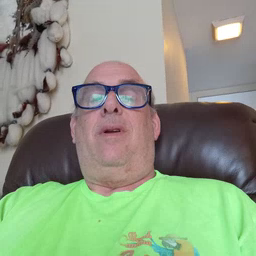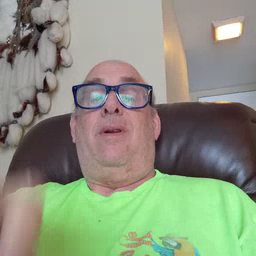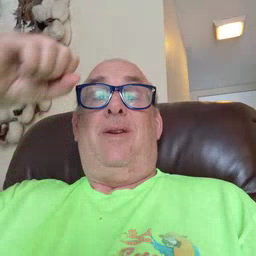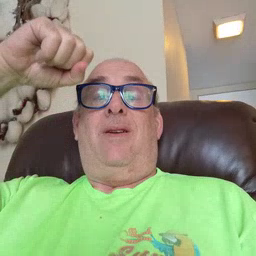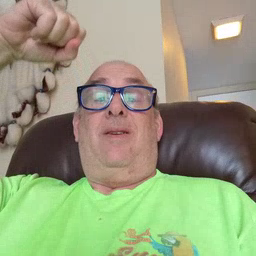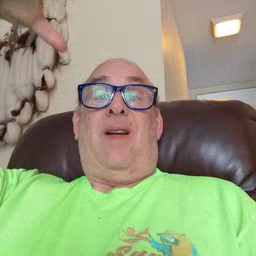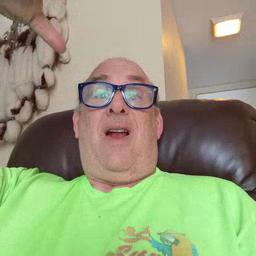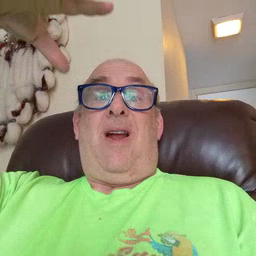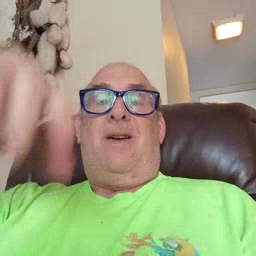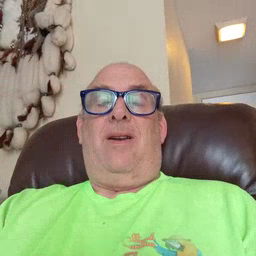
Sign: sun